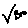
Label: bird